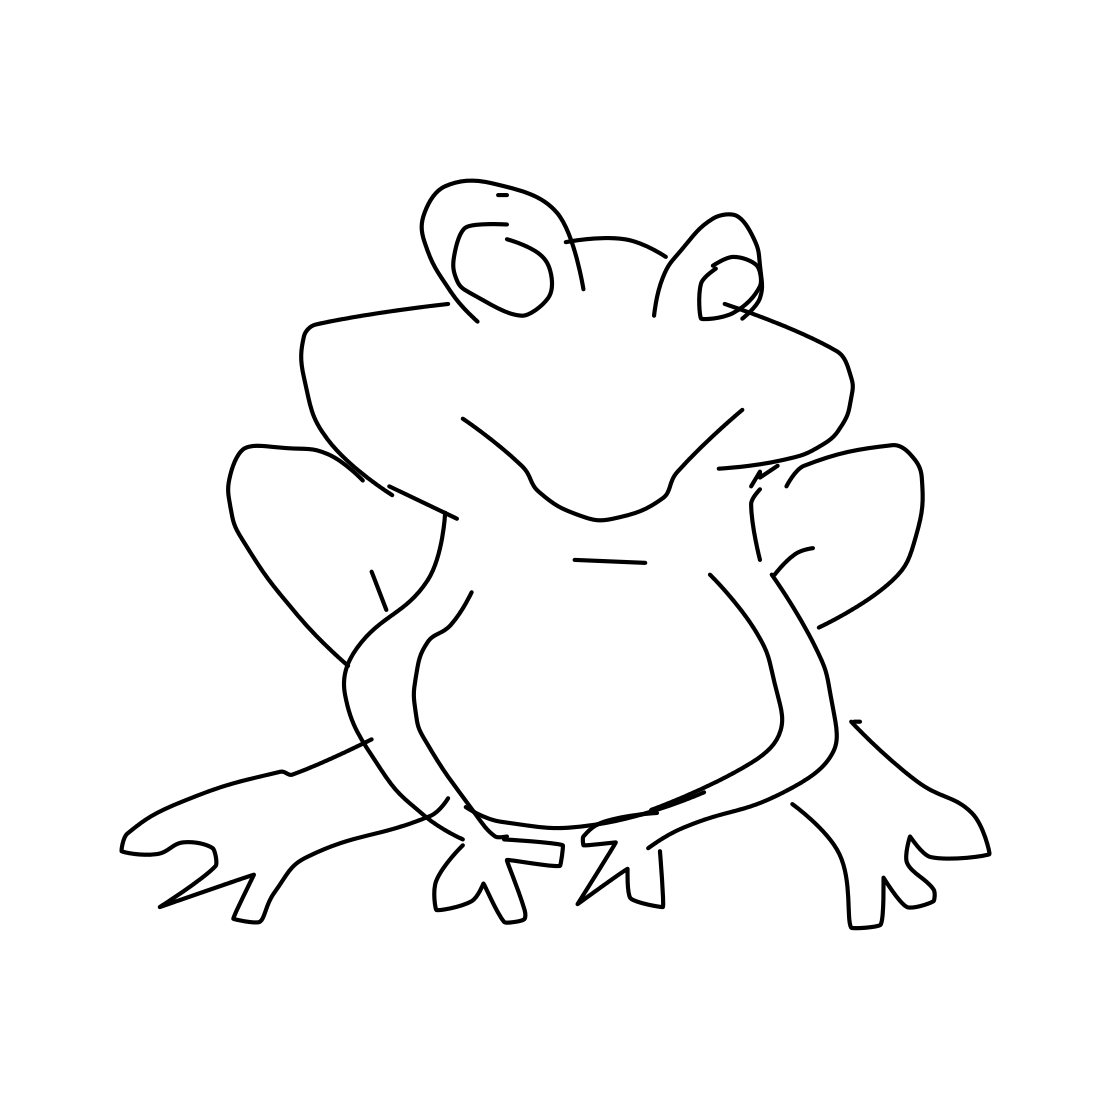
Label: frog